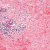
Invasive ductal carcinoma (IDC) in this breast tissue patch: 0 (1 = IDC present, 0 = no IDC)